Question: Original Fiddle - <URL>
Drag/Resize/Rotate Fiddle - <URL>
Drag/Rotate(X&Y as well) - <URL>
I'm working on an experiment on rotating elements using <URL>

There's a demo on ThreeDubMedia's website called <URL>.
The sample element I'm trying to rotate it's width and height are different. Therefore radius won't work.
It's a nice demo however I'm not sure how to incorporate this interactive rotation into my experiment.
I came across <URL>.
I've made/done 360 Rotations before (<URL> main rotate gets called.
'''
var FinalizeRotation = function() {
if (($("#rotate").val() === "") && ($("#rotateX").val() === "")) {
$("#rotateFinal").val($("#rotateY").val());
} else if (($("#rotate").val() === "") && ($("#rotateY").val() === "")) {
$("#rotateFinal").val($("#rotateX").val());
} else if (($("#rotateX").val() === "") && ($("#rotateY").val() === "")) {
$("#rotateFinal").val($("#rotate").val());
} else if ($("#rotate").val() === "") {
$("#rotateFinal").val($("#rotateX").val() + " " + $("#rotateY").val());
} else if ($("#rotateX").val() === "") {
$("#rotateFinal").val($("#rotate").val() + " " + $("#rotateY").val());
} else if ($("#rotateY").val() === "") {
$("#rotateFinal").val($("#rotate").val() + " " + $("#rotateX").val());
} else {
$("#rotateFinal").val($("#rotate").val() + " " + $("#rotateX").val() + " " + $("#rotateY").val());
}
};
// Handles Drag and RotateX & RotateY
$('.element').drag('start',function( ev, dd ){
dd.attr = $( ev.target ).prop("className");
}).drag(function( ev, dd ) {
var props = {};
if ( dd.attr.indexOf("E") > -1 ){
$("#rotateX").val("rotateX(" + Math.max( 32, ev.pageY ) + "deg)").change();
}
if ( dd.attr.indexOf("S") > -1 ){
$("#rotateY").val("rotateY(" + Math.max( 32, ev.pageX ) + "deg)").change();
}
if ( dd.attr.indexOf("W") > -1 ){
$("#rotateX").val("rotateX(" + Math.max( 32, ev.pageY ) + "deg)").change();
}
if ( dd.attr.indexOf("N") > -1 ){
$("#rotateY").val("rotateY(" + Math.max( 32, ev.pageX ) + "deg)").change();
}
if ( dd.attr.indexOf("element") > -1 ){
props.top = dd.offsetY;
props.left = dd.offsetX;
}
$( this ).css( props );
});
// Rotate 360 Degrees
$(".rotatable").on("mousedown touchstart", function() {
$(".element").each(function() {
var container = $(this),
body = $(document),
angler = container.find(".rotatable").parent();
angler.on("mousedown touchstart", mouseDown);
body.on("mouseup touchend", mouseUp);
function setAngle(value) {
$("#rotate").val("rotate("+ value +"deg)").change();
}
function mouseDown(event) {
body.on("mousemove.rotatable", handleMove);
body.on("touchmove.rotatable", handleMove);
handleMove(event);
event.preventDefault();
}
function mouseUp(event) {
body.off("mousemove.rotatable", handleMove);
body.off("touchmove.rotatable", handleMove);
}
function handleMove(event) {
var mouseX = event.pageX;
var mouseY = event.pageY;
setAngle(0);
var ofs = angler.offset();
ofs.left += angler.height()/2;
ofs.top += angler.width()/2;
var x = mouseX - ofs.left;
var y = mouseY - ofs.top;
var angle = Math.atan2(x, y) * 180 / Math.PI;
angle = 180 - angle;
// strip decimal, go between 0-360
angle = ((angle + 360) | 0) % 360;
setAngle(angle);
}
});
});
// Finalize Rotation For Selected Element
$(".handlerotate").on('keyup change', function() {
FinalizeRotation();
$(".element").css("transform", $("#rotateFinal").val());
});
'''
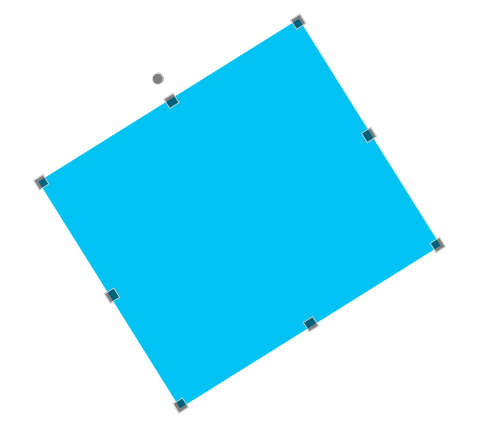
Answer: Drag/Rotate/Resize = <URL>
<URL>
Drag/Rotate/RotateX/RotateY = <URL>
<URL>
Drag/Rotate/Resize = <URL>
Drag/Rotate/RotateX/RotateY = <URL>
The only way I could figure out how to get it to work is by calling a variable 'rotateable' and calling true/1 or false to enable/disable the rotation methods.
Not the best way to go about doing this, but I haven't figured out another way on getting this to work.
'''
var rotateable = false;
$('.element').drag('start',function( ev, dd ){
dd.attr = $( ev.target ).prop("className");
dd.width = $( this ).width();
dd.height = $( this ).height();
}).drag(function( ev, dd ) {
var props = {};
if ( dd.attr.indexOf("E") > -1 ){
props.width = Math.max( 32, dd.width + dd.deltaX );
}
if ( dd.attr.indexOf("S") > -1 ){
props.height = Math.max( 32, dd.height + dd.deltaY );
}
if ( dd.attr.indexOf("W") > -1 ){
props.width = Math.max( 32, dd.width - dd.deltaX );
props.left = dd.originalX + dd.width - props.width;
}
if ( dd.attr.indexOf("N") > -1 ){
props.height = Math.max( 32, dd.height - dd.deltaY );
props.top = dd.originalY + dd.height - props.height;
}
if ( dd.attr.indexOf("element") > -1 ){
props.top = dd.offsetY;
props.left = dd.offsetX;
}
$( this ).css( props );
});
// Rotate 360 Degrees
$(".rotatable").on("mousedown touchstart", function() {
rotateable = 1;
if (rotateable) {
$(".element").each(function() {
var container = $(this),
body = $(document),
angler = container.find(".rotatable").parent();
angler.on("mousedown touchstart", mouseDown);
body.on("mouseup touchend", mouseUp);
function setAngle(value) {
angler.css("transform", "rotate(" + value + "deg)").change();
}
function mouseDown(event) {
body.on("mousemove.rotatable", handleMove);
body.on("touchmove.rotatable", handleMove);
handleMove(event);
event.preventDefault();
}
function mouseUp(event) {
body.off("mousemove.rotatable", handleMove);
body.off("touchmove.rotatable", handleMove);
rotateable = false;
}
function handleMove(event) {
if (rotateable) {
var mouseX = event.pageX;
var mouseY = event.pageY;
setAngle(0);
var ofs = angler.offset();
ofs.left += angler.height()/2;
ofs.top += angler.width()/2;
var x = mouseX - ofs.left;
var y = mouseY - ofs.top;
var angle = Math.atan2(x, y) * 180 / Math.PI;
angle = 180 - angle;
// strip decimal, go between 0-360
angle = ((angle + 360) | 0) % 360;
setAngle(angle);
}
}
});
}
});
'''
'''
var FinalizeRotation = function() {
if (($("#rotate").val() === "") && ($("#rotateX").val() === "")) {
$("#rotateFinal").val($("#rotateY").val());
} else if (($("#rotate").val() === "") && ($("#rotateY").val() === "")) {
$("#rotateFinal").val($("#rotateX").val());
} else if (($("#rotateX").val() === "") && ($("#rotateY").val() === "")) {
$("#rotateFinal").val($("#rotate").val());
} else if ($("#rotate").val() === "") {
$("#rotateFinal").val($("#rotateX").val() + " " + $("#rotateY").val());
} else if ($("#rotateX").val() === "") {
$("#rotateFinal").val($("#rotate").val() + " " + $("#rotateY").val());
} else if ($("#rotateY").val() === "") {
$("#rotateFinal").val($("#rotate").val() + " " + $("#rotateX").val());
} else {
$("#rotateFinal").val($("#rotate").val() + " " + $("#rotateX").val() + " " + $("#rotateY").val());
}
};
// Handles Drag and RotateX & RotateY
$('.element').drag('start',function( ev, dd ){
dd.attr = $( ev.target ).prop("className");
}).drag(function( ev, dd ) {
var props = {};
if ( dd.attr.indexOf("E") > -1 ){
$("#rotateX").val("rotateX(" + Math.max( 32, ev.pageY ) + "deg)").change();
}
if ( dd.attr.indexOf("S") > -1 ){
$("#rotateY").val("rotateY(" + Math.max( 32, ev.pageX ) + "deg)").change();
}
if ( dd.attr.indexOf("W") > -1 ){
$("#rotateX").val("rotateX(" + Math.max( 32, ev.pageY ) + "deg)").change();
}
if ( dd.attr.indexOf("N") > -1 ){
$("#rotateY").val("rotateY(" + Math.max( 32, ev.pageX ) + "deg)").change();
}
if ( dd.attr.indexOf("element") > -1 ){
props.top = dd.offsetY;
props.left = dd.offsetX;
}
$( this ).css( props );
});
// Rotate 360 Degrees
$(".rotatable").on("mousedown touchstart", function() {
rotateable = 1;
if (rotateable) {
$(".element").each(function() {
var container = $(this),
body = $(document),
angler = container.find(".rotatable").parent();
angler.on("mousedown touchstart", mouseDown);
body.on("mouseup touchend", mouseUp);
function setAngle(value) {
$("#rotate").val("rotate("+ value +"deg)").change();
}
function mouseDown(event) {
body.on("mousemove.rotatable", handleMove);
body.on("touchmove.rotatable", handleMove);
handleMove(event);
event.preventDefault();
}
function mouseUp(event) {
body.off("mousemove.rotatable", handleMove);
body.off("touchmove.rotatable", handleMove);
rotateable = false;
}
function handleMove(event) {
if (rotateable) {
var mouseX = event.pageX;
var mouseY = event.pageY;
setAngle(0);
var ofs = angler.offset();
ofs.left += angler.height()/2;
ofs.top += angler.width()/2;
var x = mouseX - ofs.left;
var y = mouseY - ofs.top;
var angle = Math.atan2(x, y) * 180 / Math.PI;
angle = 180 - angle;
// strip decimal, go between 0-360
angle = ((angle + 360) | 0) % 360;
setAngle(angle);
}
}
});
}
});
$(".handlerotate").on('keyup change', function() {
FinalizeRotation();
$(".element").css("transform", $("#rotateFinal").val());
});
'''